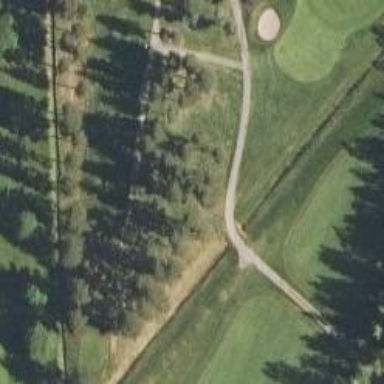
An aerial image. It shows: Pathway for golfing.